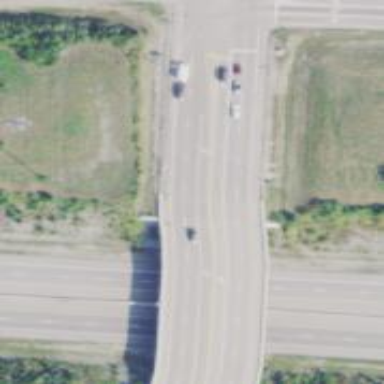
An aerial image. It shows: Bridge over trunk highway with expressway.